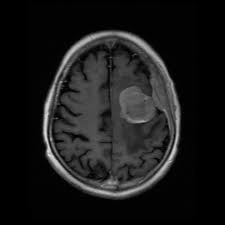
Label: meningioma